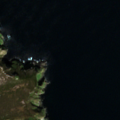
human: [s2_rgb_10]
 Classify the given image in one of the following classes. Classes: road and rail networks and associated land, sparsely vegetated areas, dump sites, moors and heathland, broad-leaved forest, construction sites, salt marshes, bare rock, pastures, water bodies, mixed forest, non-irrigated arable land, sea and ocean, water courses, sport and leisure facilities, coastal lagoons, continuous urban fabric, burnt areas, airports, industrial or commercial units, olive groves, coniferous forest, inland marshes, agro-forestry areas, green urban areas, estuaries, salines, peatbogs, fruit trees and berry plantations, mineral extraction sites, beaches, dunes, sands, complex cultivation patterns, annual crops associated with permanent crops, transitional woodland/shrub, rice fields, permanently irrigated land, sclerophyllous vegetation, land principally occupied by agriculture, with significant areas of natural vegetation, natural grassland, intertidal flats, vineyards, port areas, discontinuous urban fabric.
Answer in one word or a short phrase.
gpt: moors and heathland, sea and ocean